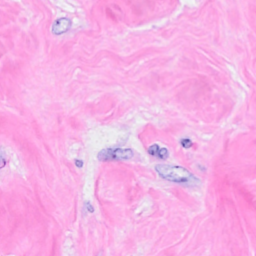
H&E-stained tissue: Breast